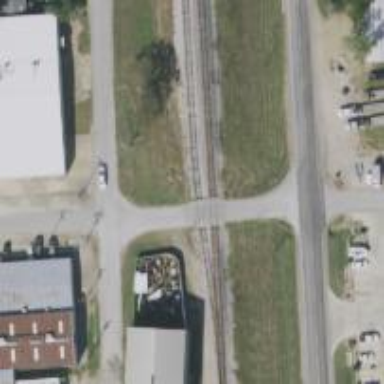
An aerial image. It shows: Railway siding with rails.